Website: walmart
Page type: address-validator
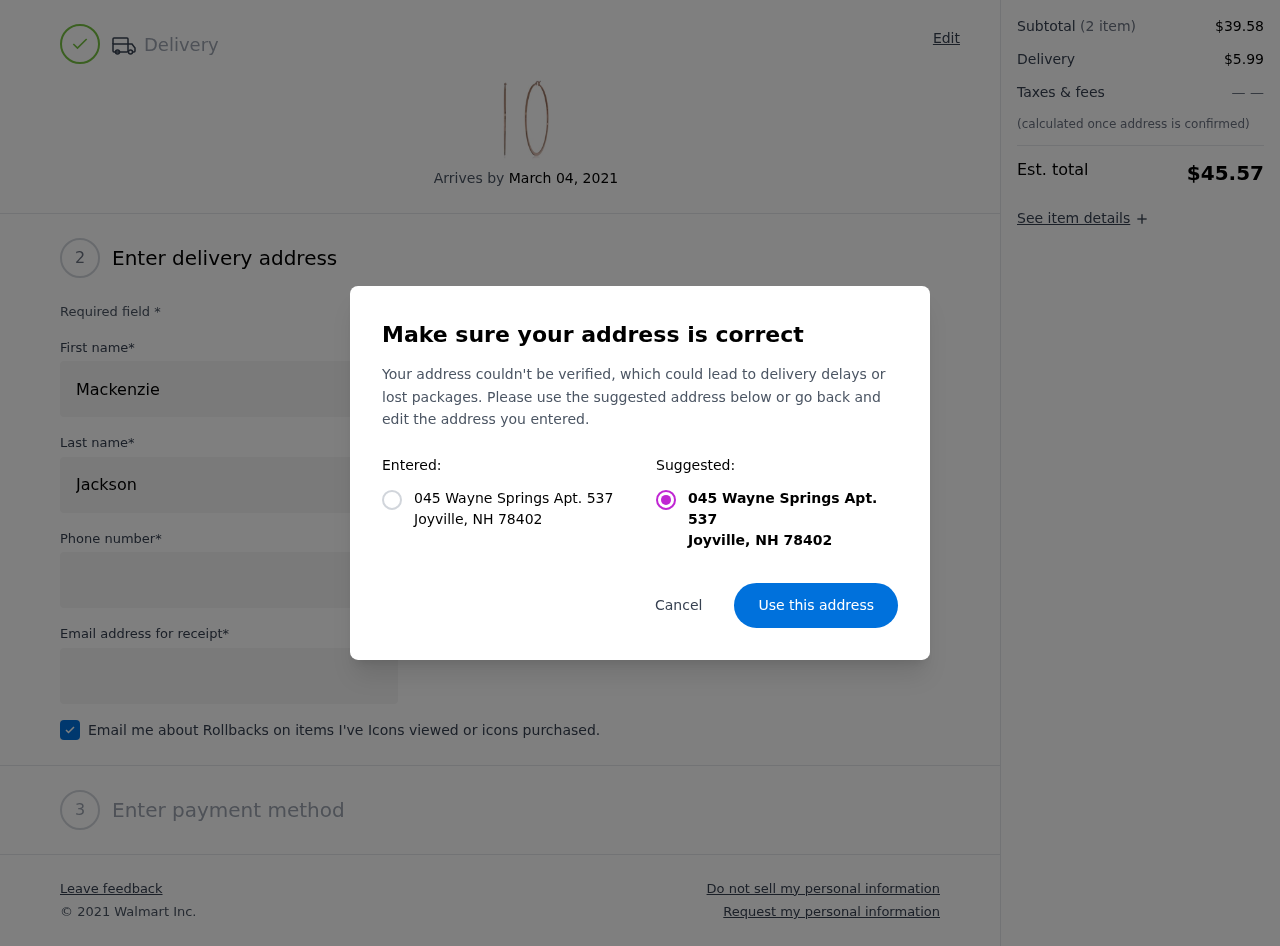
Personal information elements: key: PII_CITY
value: Joyville
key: PII_POSTCODE
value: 78402
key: PII_STATE_ABBR
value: NH
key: PII_STREET
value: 045 Wayne Springs Apt. 537
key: PII_FIRSTNAME
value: Mackenzie
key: PII_LASTNAME
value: Jackson
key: PII_STREET2
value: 7132 Laura Valley
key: PII_PHONE
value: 3758160213
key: PII_EMAIL
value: mackenziejackson@gmail.com
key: PII_POSTCODE_FULL
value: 78402
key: PII_POSTCODE_NUMERIC
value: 78402
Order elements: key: ORDER_DELIVERY_DATE
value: March 04, 2021
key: ORDER_SUBTOTAL
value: $39.58
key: ORDER_SHIPPING_COST
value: $5.99
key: ORDER_TOTAL
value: $45.57